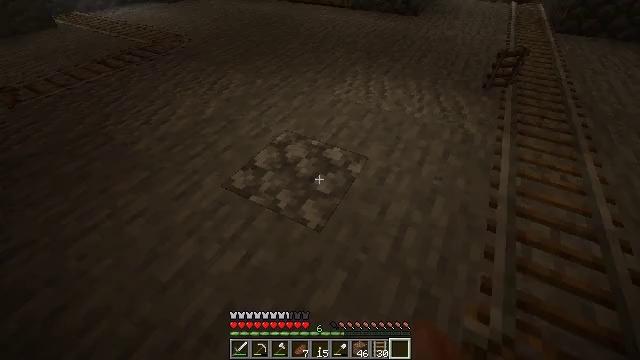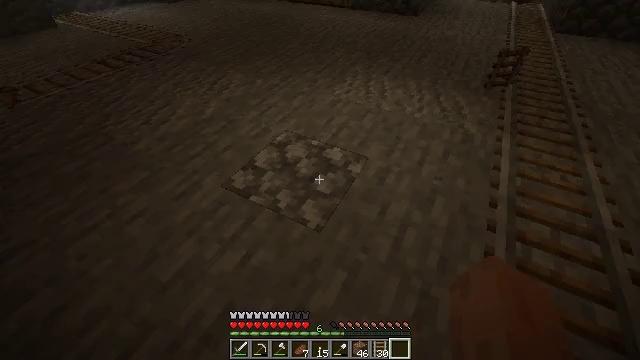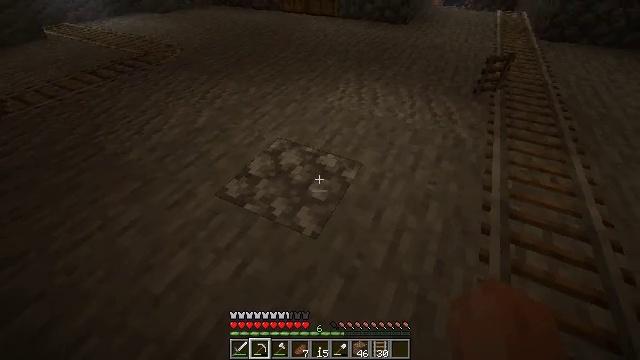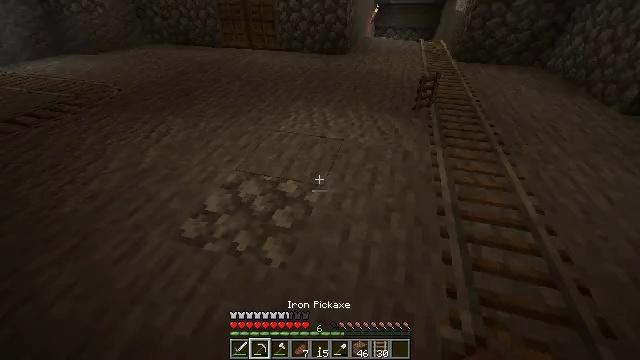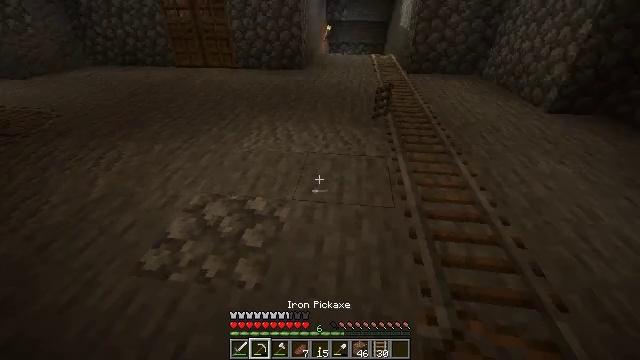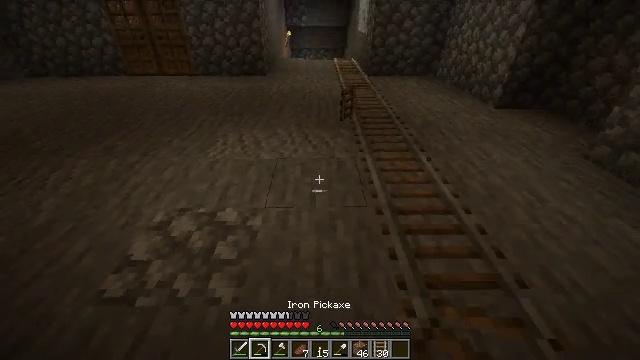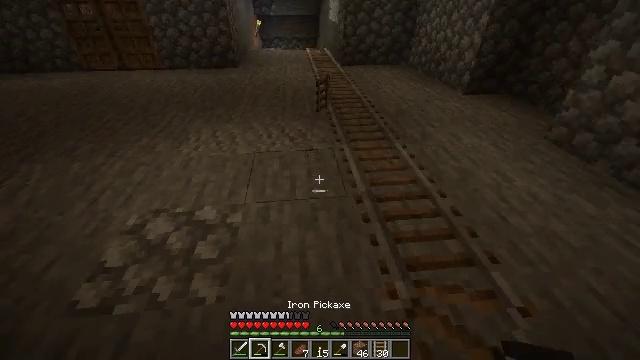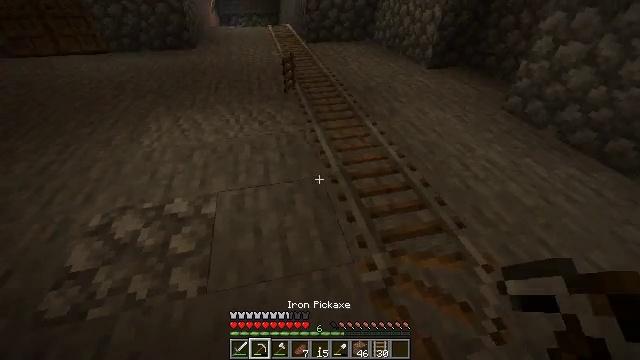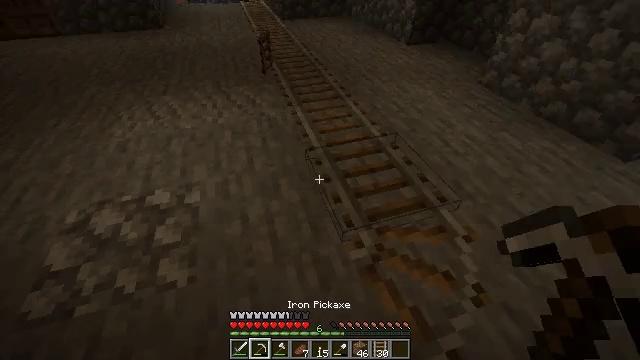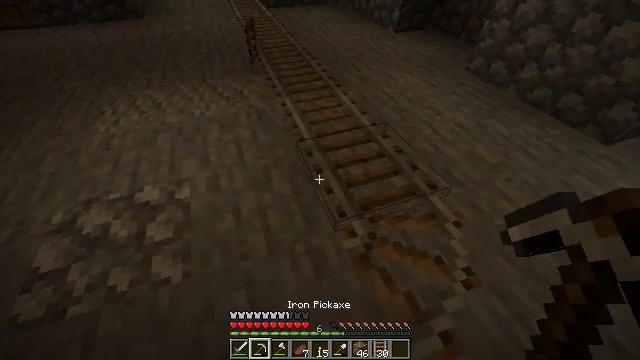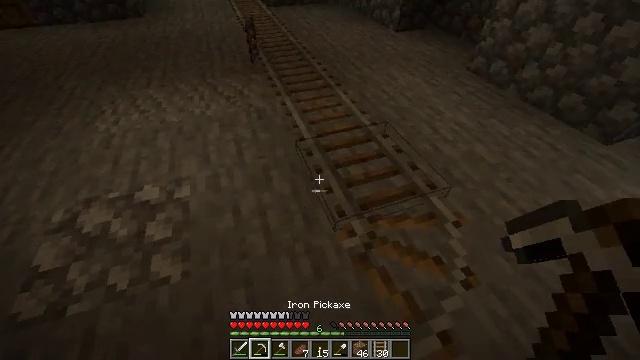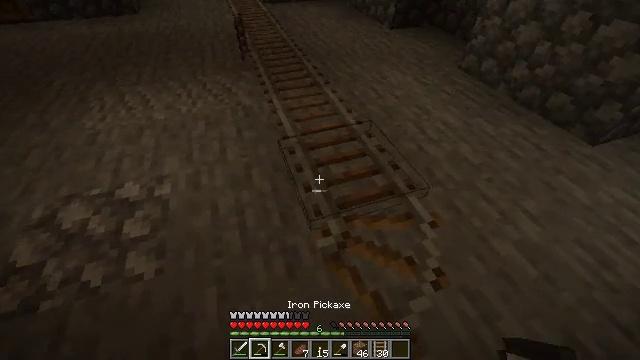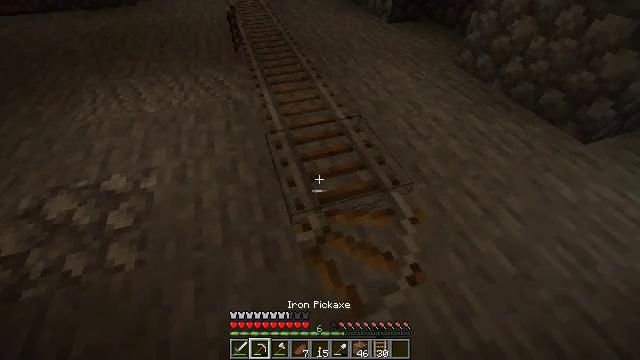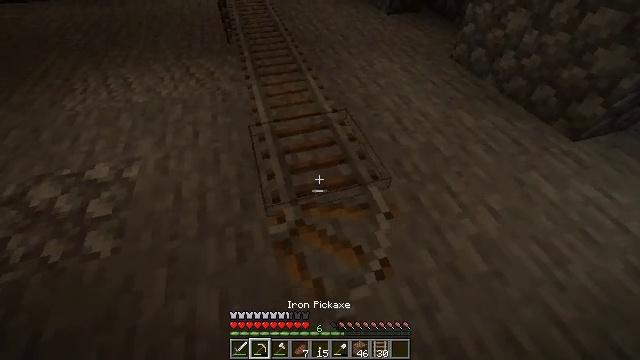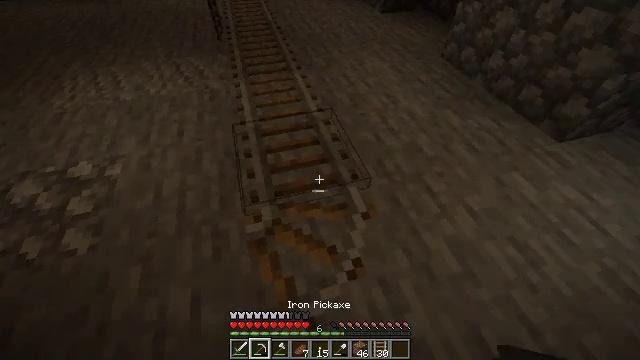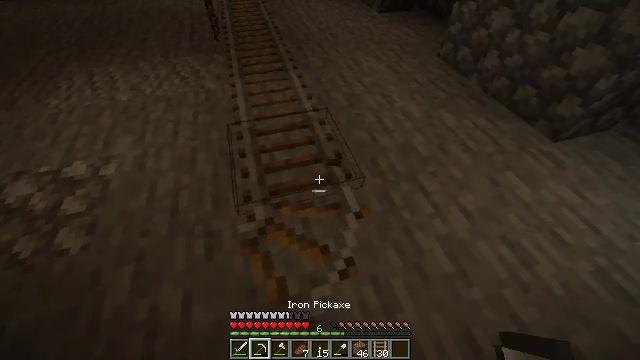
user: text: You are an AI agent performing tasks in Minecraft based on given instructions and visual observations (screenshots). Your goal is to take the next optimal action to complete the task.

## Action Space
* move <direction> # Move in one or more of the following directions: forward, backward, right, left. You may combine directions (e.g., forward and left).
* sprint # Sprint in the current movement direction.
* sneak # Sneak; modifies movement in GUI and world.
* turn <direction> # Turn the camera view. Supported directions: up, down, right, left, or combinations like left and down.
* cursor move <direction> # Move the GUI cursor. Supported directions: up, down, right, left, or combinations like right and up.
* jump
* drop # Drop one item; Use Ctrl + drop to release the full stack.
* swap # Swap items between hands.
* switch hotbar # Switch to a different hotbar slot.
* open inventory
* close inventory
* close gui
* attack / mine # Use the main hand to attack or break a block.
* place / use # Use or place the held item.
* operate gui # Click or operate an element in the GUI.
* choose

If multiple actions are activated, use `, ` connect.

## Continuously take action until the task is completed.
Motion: motion action
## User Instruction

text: Break the rail off the ground.
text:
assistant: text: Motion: no_op
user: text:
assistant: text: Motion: turn right and up, switch to hotbar 2
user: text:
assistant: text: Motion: turn right and up, switch to hotbar 2
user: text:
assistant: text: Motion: turn right and up, switch to hotbar 2
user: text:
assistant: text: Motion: turn right, switch to hotbar 2
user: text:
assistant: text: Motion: turn right and down
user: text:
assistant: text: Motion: turn right and down
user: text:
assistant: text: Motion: turn right and down
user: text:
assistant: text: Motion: turn right and down
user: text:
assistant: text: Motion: move right
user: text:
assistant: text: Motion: move right
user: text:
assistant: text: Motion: move right, turn down
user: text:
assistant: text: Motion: move right, turn left and down
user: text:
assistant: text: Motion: no_op
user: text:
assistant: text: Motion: attack / mine
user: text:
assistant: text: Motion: attack / mine
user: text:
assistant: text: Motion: attack / mine
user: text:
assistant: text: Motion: attack / mine
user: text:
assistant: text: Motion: attack / mine
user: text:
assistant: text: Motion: turn left, attack / mine
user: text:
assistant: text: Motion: turn left, attack / mine
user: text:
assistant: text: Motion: turn left, attack / mine
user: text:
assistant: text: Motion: attack / mine
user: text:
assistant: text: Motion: attack / mine
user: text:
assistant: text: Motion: attack / mine
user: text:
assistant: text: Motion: no_op
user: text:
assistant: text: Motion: turn left and down
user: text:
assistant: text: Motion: turn left and down
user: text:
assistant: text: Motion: turn down
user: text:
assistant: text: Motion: attack / mine